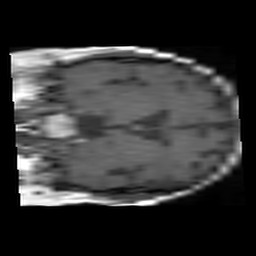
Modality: T1w
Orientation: coronal
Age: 44
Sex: male
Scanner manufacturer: philips
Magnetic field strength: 1.5 T
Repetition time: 0.55 s
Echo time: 0.015 s